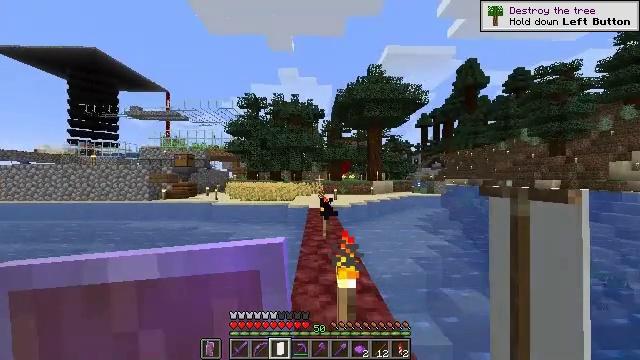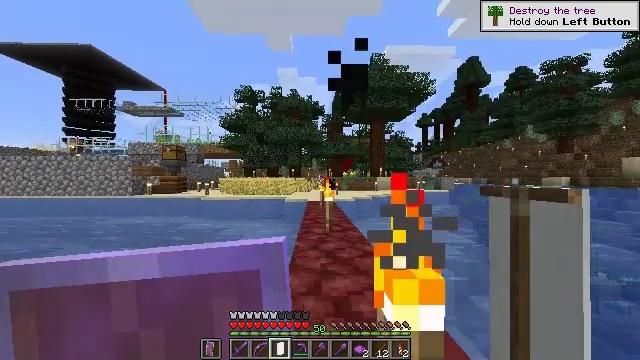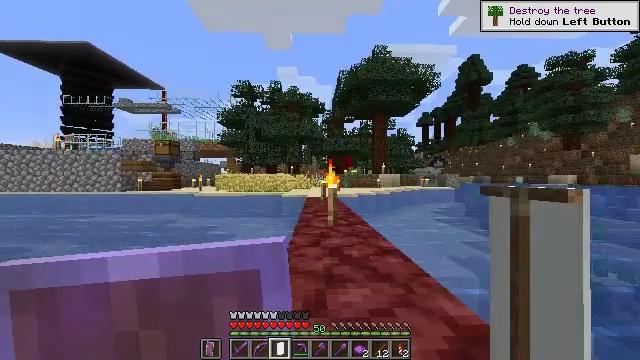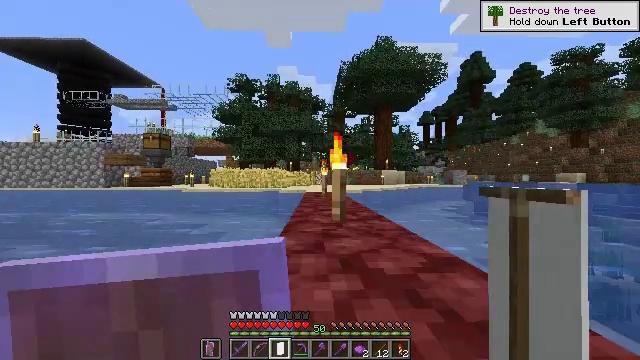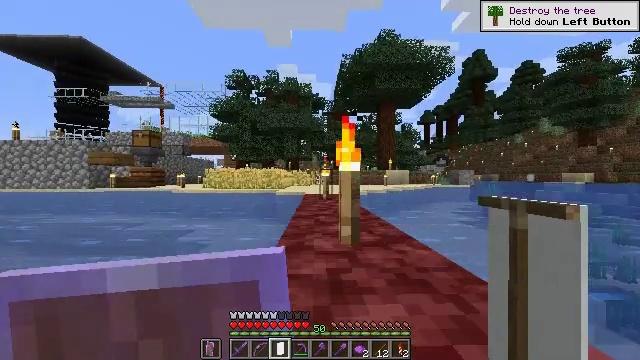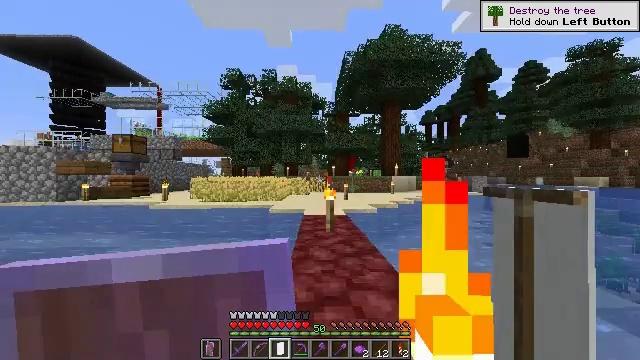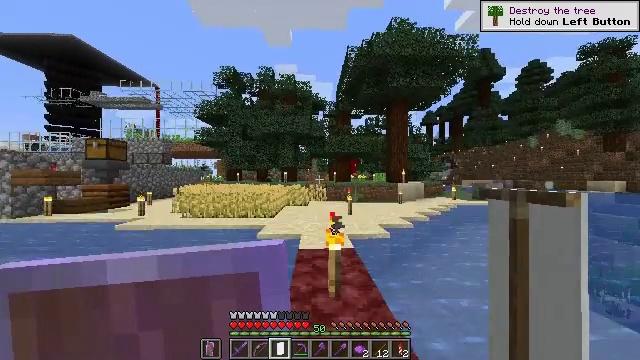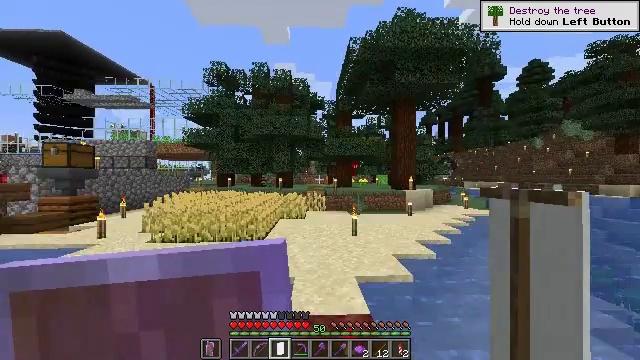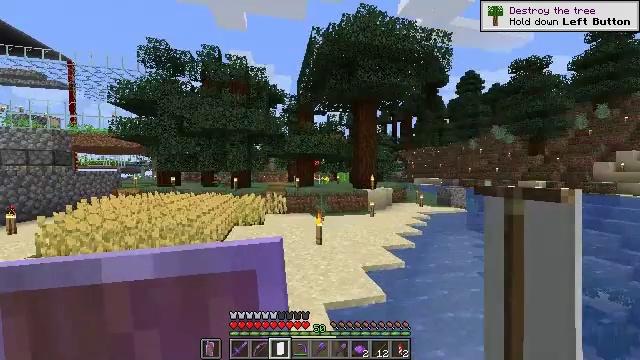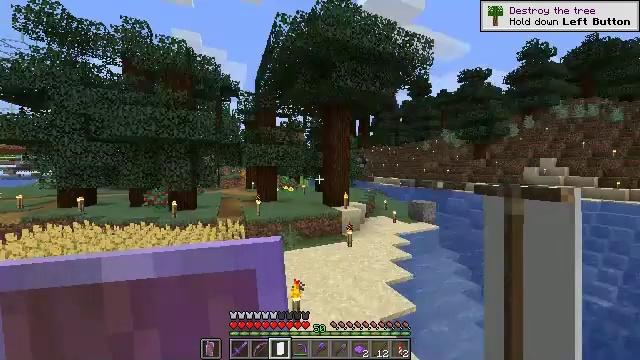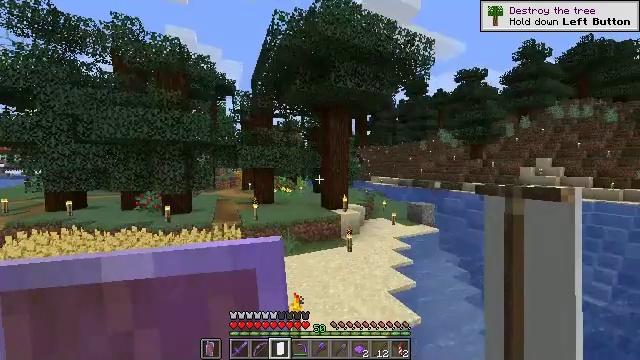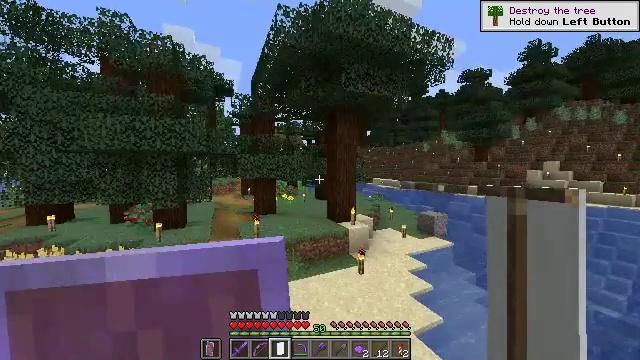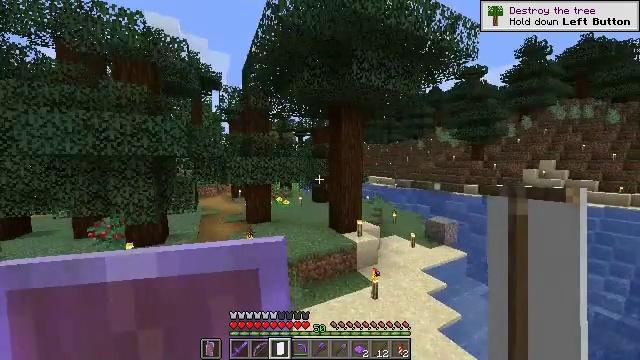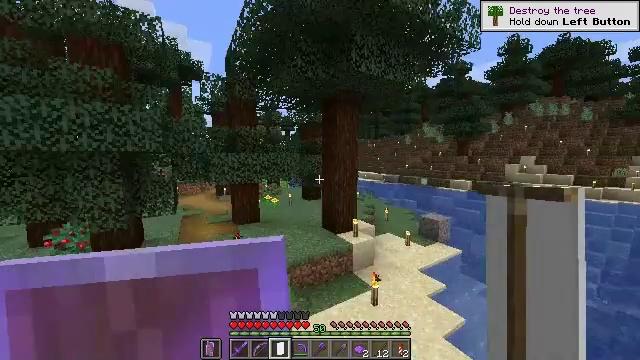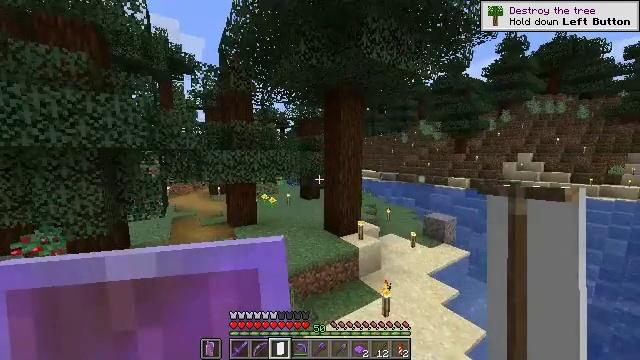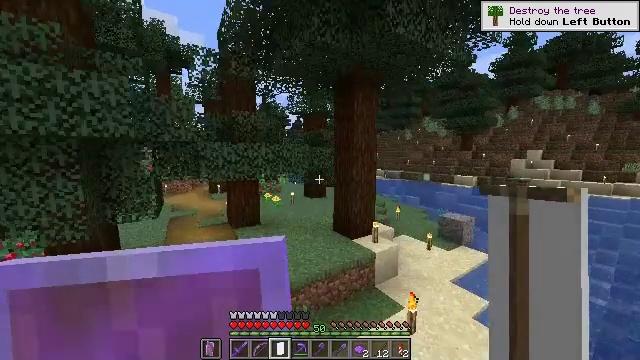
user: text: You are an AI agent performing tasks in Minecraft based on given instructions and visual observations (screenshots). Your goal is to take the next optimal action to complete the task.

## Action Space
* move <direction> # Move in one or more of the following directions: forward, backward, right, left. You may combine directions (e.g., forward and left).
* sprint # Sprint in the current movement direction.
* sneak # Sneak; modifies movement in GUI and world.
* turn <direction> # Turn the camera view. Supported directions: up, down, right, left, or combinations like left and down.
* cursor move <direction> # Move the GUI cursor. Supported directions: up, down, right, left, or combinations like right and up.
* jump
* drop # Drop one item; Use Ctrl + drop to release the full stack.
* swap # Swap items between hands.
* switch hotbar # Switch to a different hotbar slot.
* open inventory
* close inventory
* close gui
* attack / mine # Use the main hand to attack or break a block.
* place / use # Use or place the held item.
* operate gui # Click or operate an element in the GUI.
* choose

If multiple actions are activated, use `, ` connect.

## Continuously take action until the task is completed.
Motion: motion action
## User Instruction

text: Remove a white banner from the inventory.
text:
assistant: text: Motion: move forward, sprint, jump
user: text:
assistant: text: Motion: move forward, sprint, jump
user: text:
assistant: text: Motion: move forward, sprint, jump
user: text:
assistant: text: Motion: move forward, sprint, jump
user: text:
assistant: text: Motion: move forward, sprint, jump
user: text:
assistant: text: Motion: move forward, sprint, jump
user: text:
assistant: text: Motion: move forward, sprint, jump
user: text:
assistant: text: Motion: move forward, sprint, turn right and down, jump
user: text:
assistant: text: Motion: move forward, sprint, turn right and down, jump
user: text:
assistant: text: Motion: move forward, sprint, jump
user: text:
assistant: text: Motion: move forward, sprint, jump
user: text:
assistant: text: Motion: move forward, sprint, turn right and down, jump
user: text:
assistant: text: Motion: move forward, sprint, turn right and down, jump
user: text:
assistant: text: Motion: move forward, sprint, turn right, jump
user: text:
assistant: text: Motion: move forward, sprint, jump
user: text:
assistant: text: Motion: move forward, sprint, jump
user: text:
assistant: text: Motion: move forward, sprint, jump
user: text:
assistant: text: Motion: move forward, sprint, jump
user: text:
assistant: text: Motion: move forward, sprint, jump
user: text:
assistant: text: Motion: move forward, sprint, jump
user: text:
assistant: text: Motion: move forward, sprint, jump
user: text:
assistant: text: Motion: move forward, sprint, jump
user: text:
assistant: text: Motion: move forward, sprint, turn left, jump
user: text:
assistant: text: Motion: move forward, sprint, turn left, jump
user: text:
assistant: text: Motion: move forward, sprint, turn left, jump
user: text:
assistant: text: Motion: move forward, sprint, turn left, jump
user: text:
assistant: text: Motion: move forward, sprint, jump
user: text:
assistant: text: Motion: move forward, sprint, jump
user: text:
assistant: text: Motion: move forward, sprint, jump
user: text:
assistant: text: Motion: move forward, sprint, jump